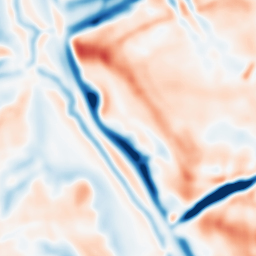
Category: multiscale
Decomposition family: dog
Decomposition parameters: sigma_low: 3
sigma_high: 10
Upsampling method: sinc_hamming
Upsampling parameters: scale: 2
kernel_size: 4
Upsampling scale: 2